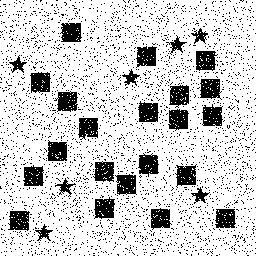
Squares: 21
Triangles: 0
Stars: 7
Total shapes: 28